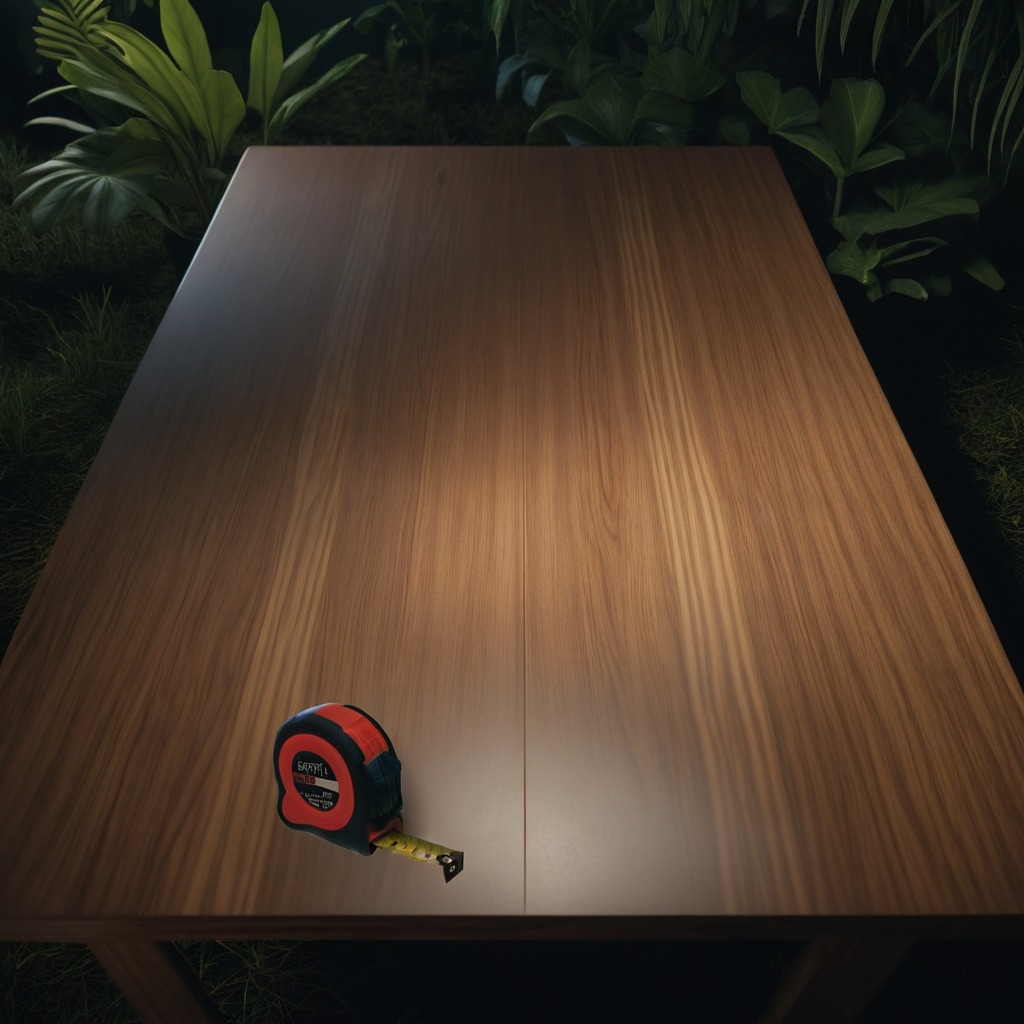
A measuring tape lies on a clean wooden table inside a jungle field workshop tent at night dim ambient light soft shadows worn but